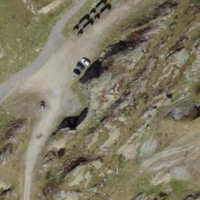
EUNIS habitat code: 26
Species observed at this site:
Marmota marmota
Podarcis muralis
Campanula barbata
Petasites albus
Sempervivum montanum
Lotus alpinus
Corvus corax
Crepis aurea
Trifolium repens